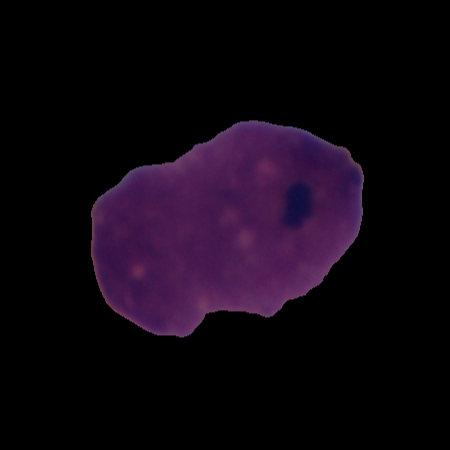
Label: cancer